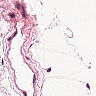
Metastatic tissue present: no